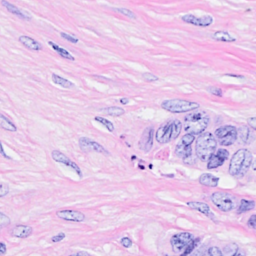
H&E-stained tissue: Breast